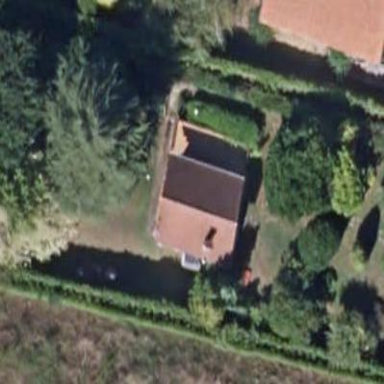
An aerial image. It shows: Simple house.